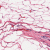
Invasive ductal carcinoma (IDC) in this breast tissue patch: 0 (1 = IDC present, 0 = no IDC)